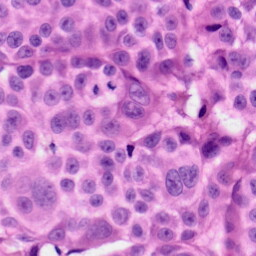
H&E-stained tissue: Skin